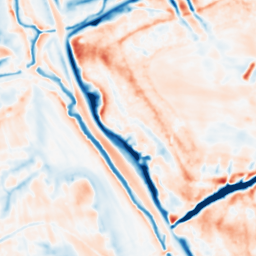
Category: multiscale
Decomposition family: dog_multiscale
Decomposition parameters: sigma_ratio: 1.6
n_scales: 4
base_sigma: 1
Upsampling method: bicubic
Upsampling parameters: scale: 4
Upsampling scale: 4